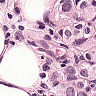
Metastatic tissue present: yes